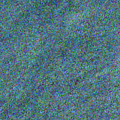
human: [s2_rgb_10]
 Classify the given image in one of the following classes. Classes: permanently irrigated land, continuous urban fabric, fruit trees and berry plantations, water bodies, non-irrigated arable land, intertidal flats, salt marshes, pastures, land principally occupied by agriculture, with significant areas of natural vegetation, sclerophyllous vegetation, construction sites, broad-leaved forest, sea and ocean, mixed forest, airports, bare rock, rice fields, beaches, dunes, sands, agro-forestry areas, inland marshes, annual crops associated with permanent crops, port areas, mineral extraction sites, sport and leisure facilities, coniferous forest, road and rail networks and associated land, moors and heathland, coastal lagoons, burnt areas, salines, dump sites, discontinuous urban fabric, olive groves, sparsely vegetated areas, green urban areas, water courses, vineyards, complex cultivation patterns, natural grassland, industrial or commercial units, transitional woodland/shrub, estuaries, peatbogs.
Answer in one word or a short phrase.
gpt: water bodies